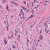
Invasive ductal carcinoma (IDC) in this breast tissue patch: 1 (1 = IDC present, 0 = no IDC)